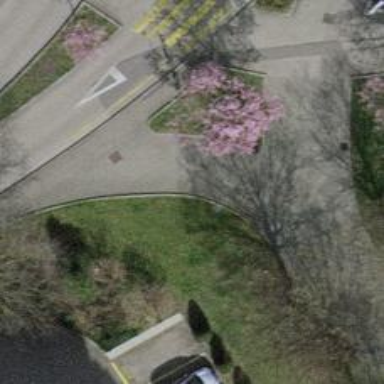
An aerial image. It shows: Pedestrian road with sett surface.